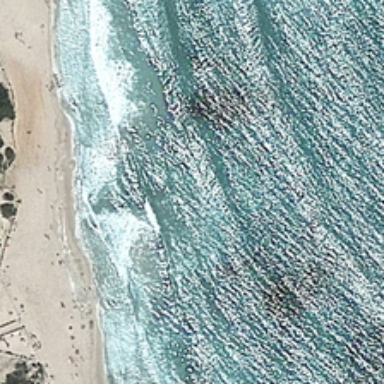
Yellow beach is between some green trees and a large piece of green ocean .